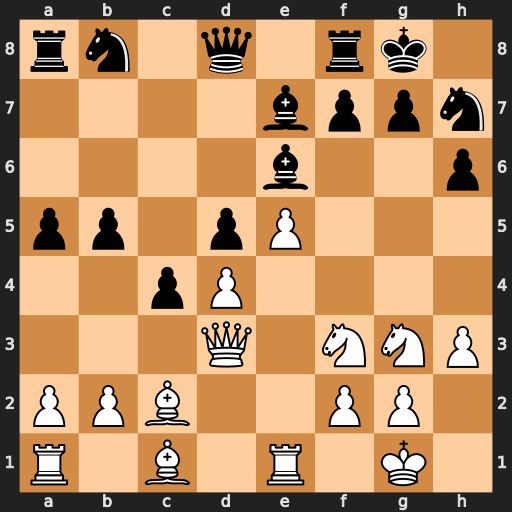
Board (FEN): rn1q1rk1/4bppn/4b2p/pp1pP3/2pP4/3Q1NNP/PPB2PP1/R1B1R1K1
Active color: w
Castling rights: -
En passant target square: -
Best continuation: Qxh7#